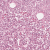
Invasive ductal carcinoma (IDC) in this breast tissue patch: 0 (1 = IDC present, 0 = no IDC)